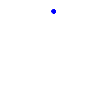
Particle: kaon